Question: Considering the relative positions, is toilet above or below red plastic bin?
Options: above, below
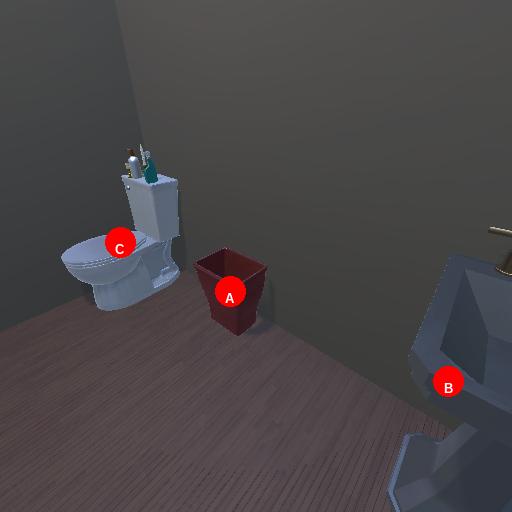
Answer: above